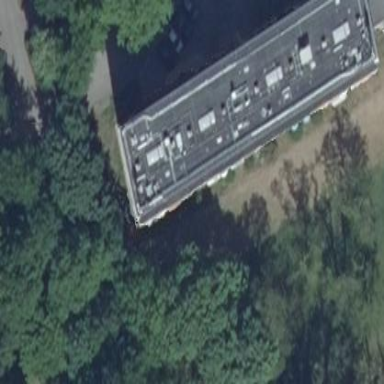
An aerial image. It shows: Flat roofed apartments with gray tar paper roofing.